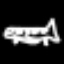
Label: airplane